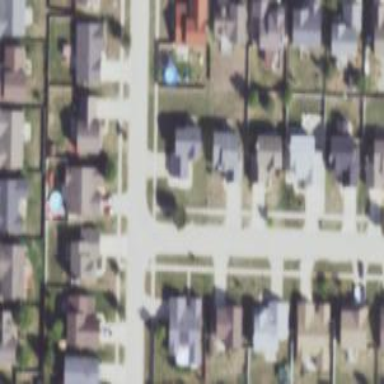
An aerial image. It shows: Residential road.